Question: I've just started using Mark Leuksink's XPages Debug Toolbar (along with his Bootsrap4Xpages plugin). The Toolbar works well, but my Bootstrap UI has been overridden.

I've tried setting disableTheme="true", but no bananas. I've inserted the debug Toolbar just under the resources tag of my appLayout Custom Control.
Is there something I can do about this?
I'm using OpenNTF Bootstrap Library for XPages 1.0.0.201407020945 and XPages Debug Toolbar 1.0.<PHONE>
'''
<xp:view
xmlns:xp="http://www.ibm.com/xsp/core"
xmlns:xe="http://www.ibm.com/xsp/coreex"
xmlns:bx="http://www.openntf.org/xsp/bootstrap"
viewState="fulltree"
xmlns:xc="http://www.ibm.com/xsp/custom"
xmlns:debug="http://www.openntf.org/xsp/debugtoolbar">
<xp:this.resources>
<xp:script
src="/commonjavascript.jss"
clientSide="false">
</xp:script>
</xp:this.resources>
<debug:toolbar
defaultCollapsed="false"
collapseTo="left"
disableTheme="true"
autoRemove="true">
</debug:toolbar>
'''
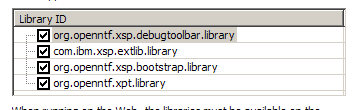
Answer: Ohhh. Duuh. Major Dunce Cap.
Under XSP Properties, Theme defaults, Application theme, the bootstrap theme was no longer correctly inputted.
Per and Oliver, sorry for that!
Feeling sheepish right now.